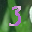
Label: 3